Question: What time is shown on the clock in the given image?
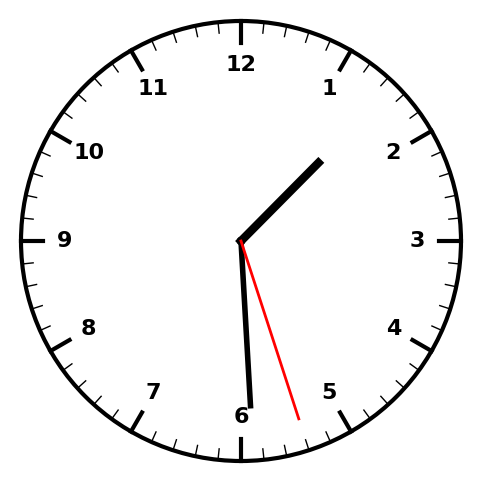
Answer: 01:29:27